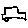
Label: car